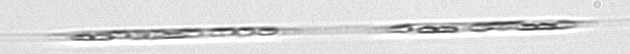
Label: Rhizosolenia